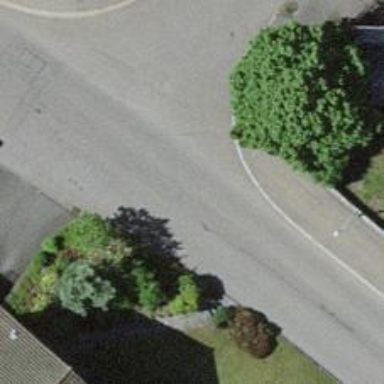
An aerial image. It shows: Residential road with asphalt surface. Both sides have sidewalks.